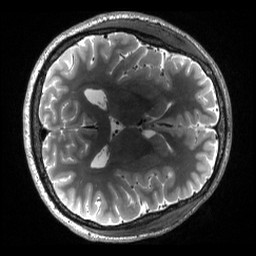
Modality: T2w
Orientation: axial
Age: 29
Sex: male
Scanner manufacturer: siemens
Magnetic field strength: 3 T
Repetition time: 3.2 s
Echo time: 0.563 s